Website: slack
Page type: billing-address
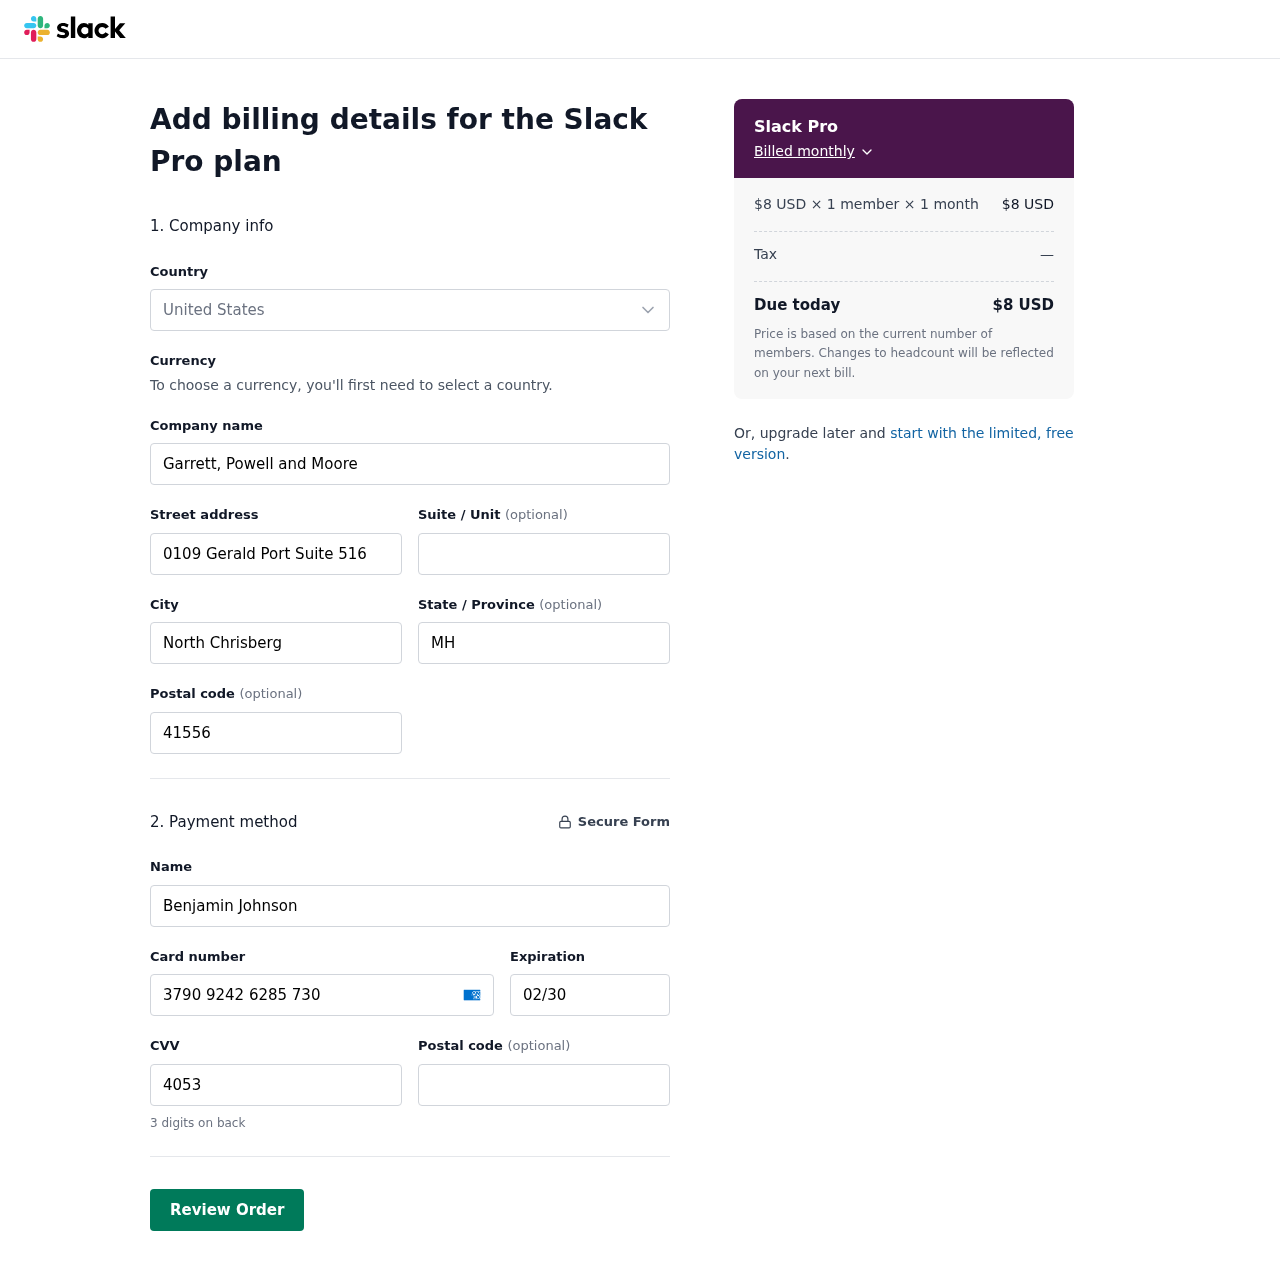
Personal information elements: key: PII_CARD_CVV
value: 4053
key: PII_CARD_EXPIRY
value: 02/30
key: PII_CARD_NUMBER
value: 3790 9242 6285 730
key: PII_CITY
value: North Chrisberg
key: PII_COMPANY
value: Garrett, Powell and Moore
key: PII_COUNTRY
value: United States
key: PII_FULLNAME
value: Benjamin Johnson
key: PII_POSTCODE
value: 41556
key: PII_STATE
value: MH
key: PII_STREET
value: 0109 Gerald Port Suite 516
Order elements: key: ORDER_PLAN_PRICE
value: $8 USD
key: ORDER_NUM_MEMBERS
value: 1 member
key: ORDER_NUM_MONTHS
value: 1 month
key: ORDER_SUBTOTAL
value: $8 USD
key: ORDER_TAX
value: —
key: ORDER_TOTAL
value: $8 USD